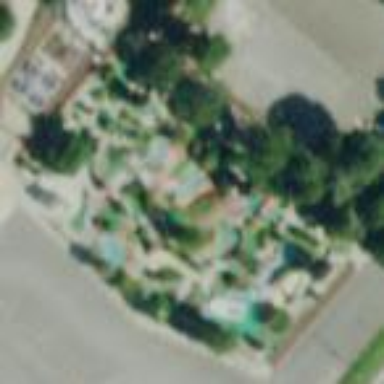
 popular attraction for tourists and leisure seekers."